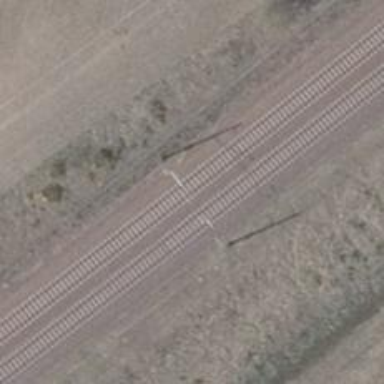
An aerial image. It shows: Milestone along the railway with catenary mast.